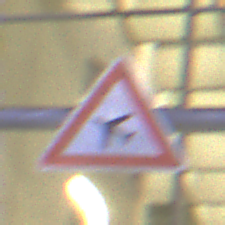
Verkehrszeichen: FlugbetriebRechts
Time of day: Night
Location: Outdoor (Urban)
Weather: PartlyCloudy
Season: NotSpecified
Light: Artificial